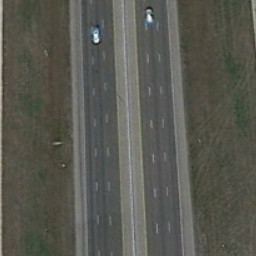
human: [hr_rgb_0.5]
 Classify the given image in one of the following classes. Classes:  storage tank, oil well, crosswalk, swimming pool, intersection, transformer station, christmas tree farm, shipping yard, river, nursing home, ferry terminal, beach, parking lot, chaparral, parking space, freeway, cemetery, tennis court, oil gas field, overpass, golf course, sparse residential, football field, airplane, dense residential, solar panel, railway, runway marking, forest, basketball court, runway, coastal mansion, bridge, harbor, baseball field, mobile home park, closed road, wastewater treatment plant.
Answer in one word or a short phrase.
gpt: freeway